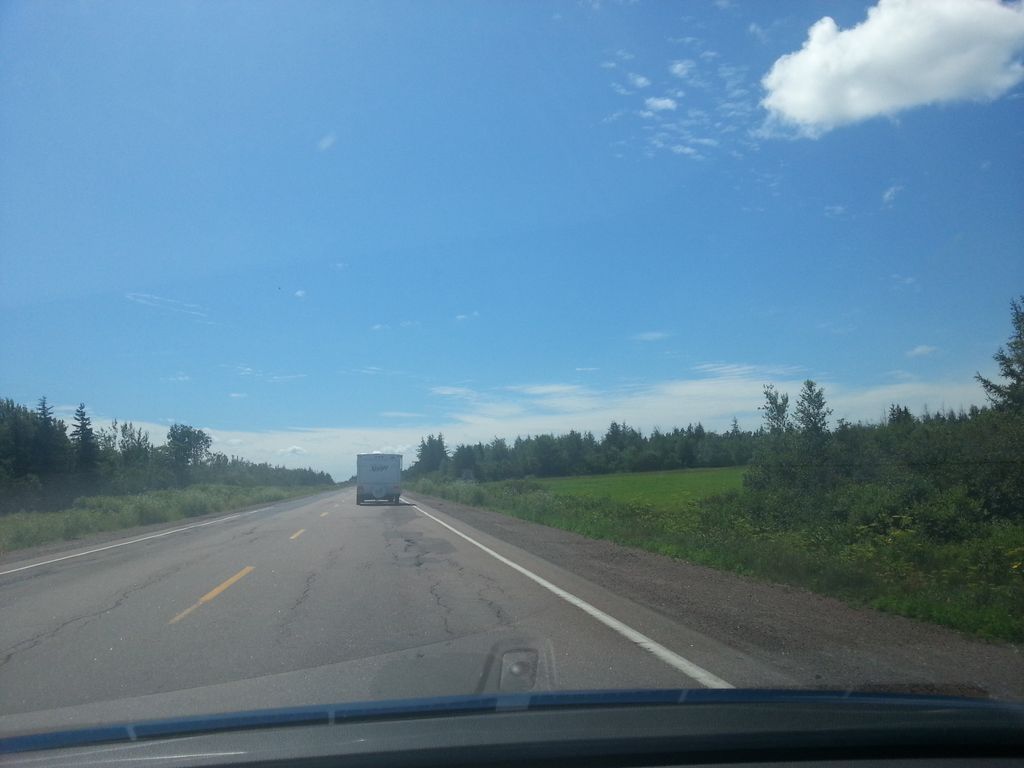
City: charlottetown